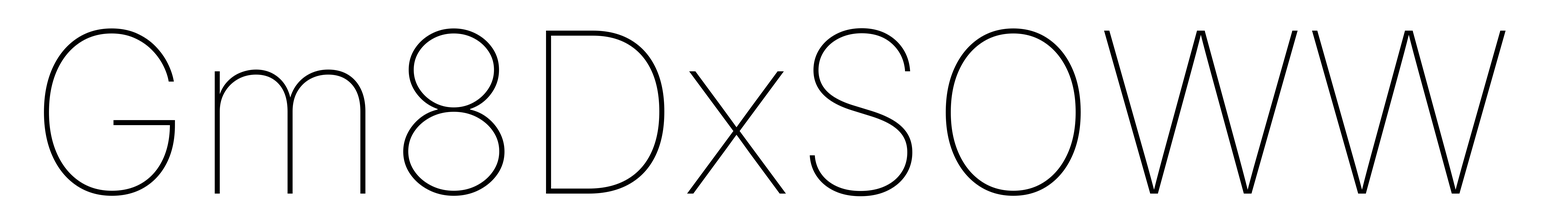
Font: Inter_Thin